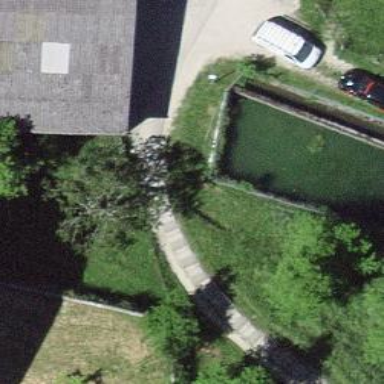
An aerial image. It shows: Paved steps.